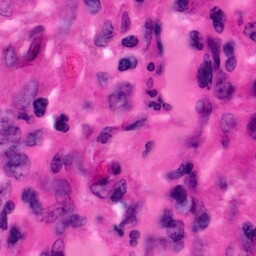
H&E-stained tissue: Pancreatic